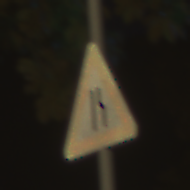
Verkehrszeichen: EinseitigVerengteFahrbahnRechts
Umgebung: Outdoor, Urban
Tageszeit: Night
Wetter: PartlyCloudy
Licht: Artificial
Jahreszeit: NotSpecified
Kontrast: HighContrast